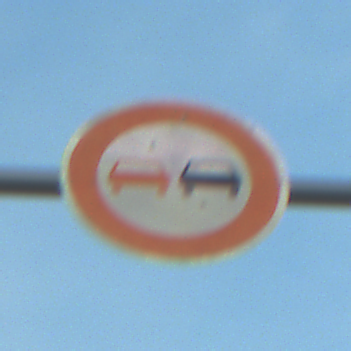
Verkehrszeichen: Ueberholverbot
Umgebung: Outdoor, Nature
Tageszeit: SunriseSunset
Wetter: PartlyCloudy
Licht: Natural
Jahreszeit: NotSpecified
Kontrast: MediumContrast